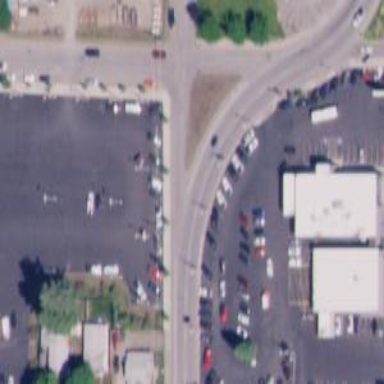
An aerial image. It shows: Secondary road with asphalt surface and sidewalk on the left.